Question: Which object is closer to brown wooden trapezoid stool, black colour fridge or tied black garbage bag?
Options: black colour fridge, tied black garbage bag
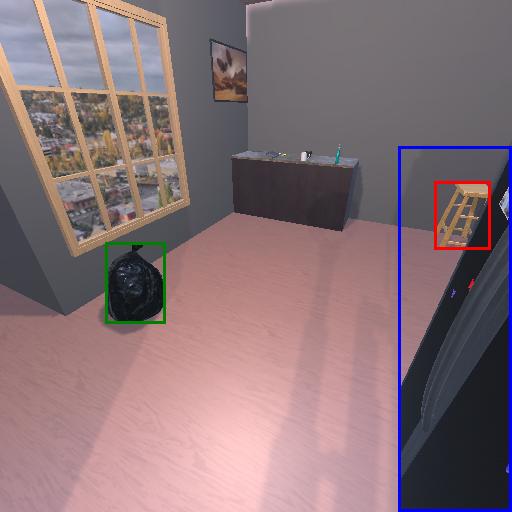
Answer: black colour fridge